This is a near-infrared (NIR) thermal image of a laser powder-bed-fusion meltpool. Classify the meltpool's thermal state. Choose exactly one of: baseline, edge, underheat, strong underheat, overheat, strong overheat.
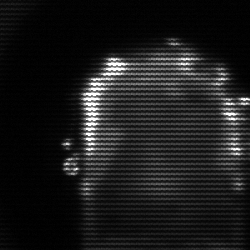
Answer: baseline